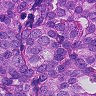
Metastatic tissue present: yes